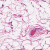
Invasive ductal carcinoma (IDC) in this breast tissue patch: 0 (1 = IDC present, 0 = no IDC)